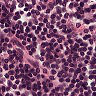
Metastatic tissue present: no